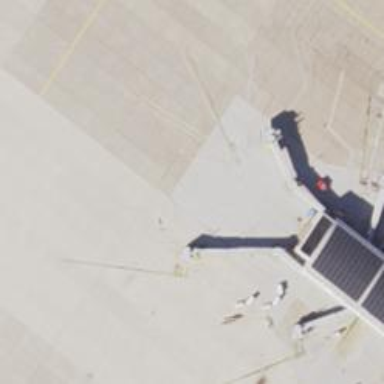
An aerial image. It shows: Footway on bridge that is on the airside.